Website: lowes
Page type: payment
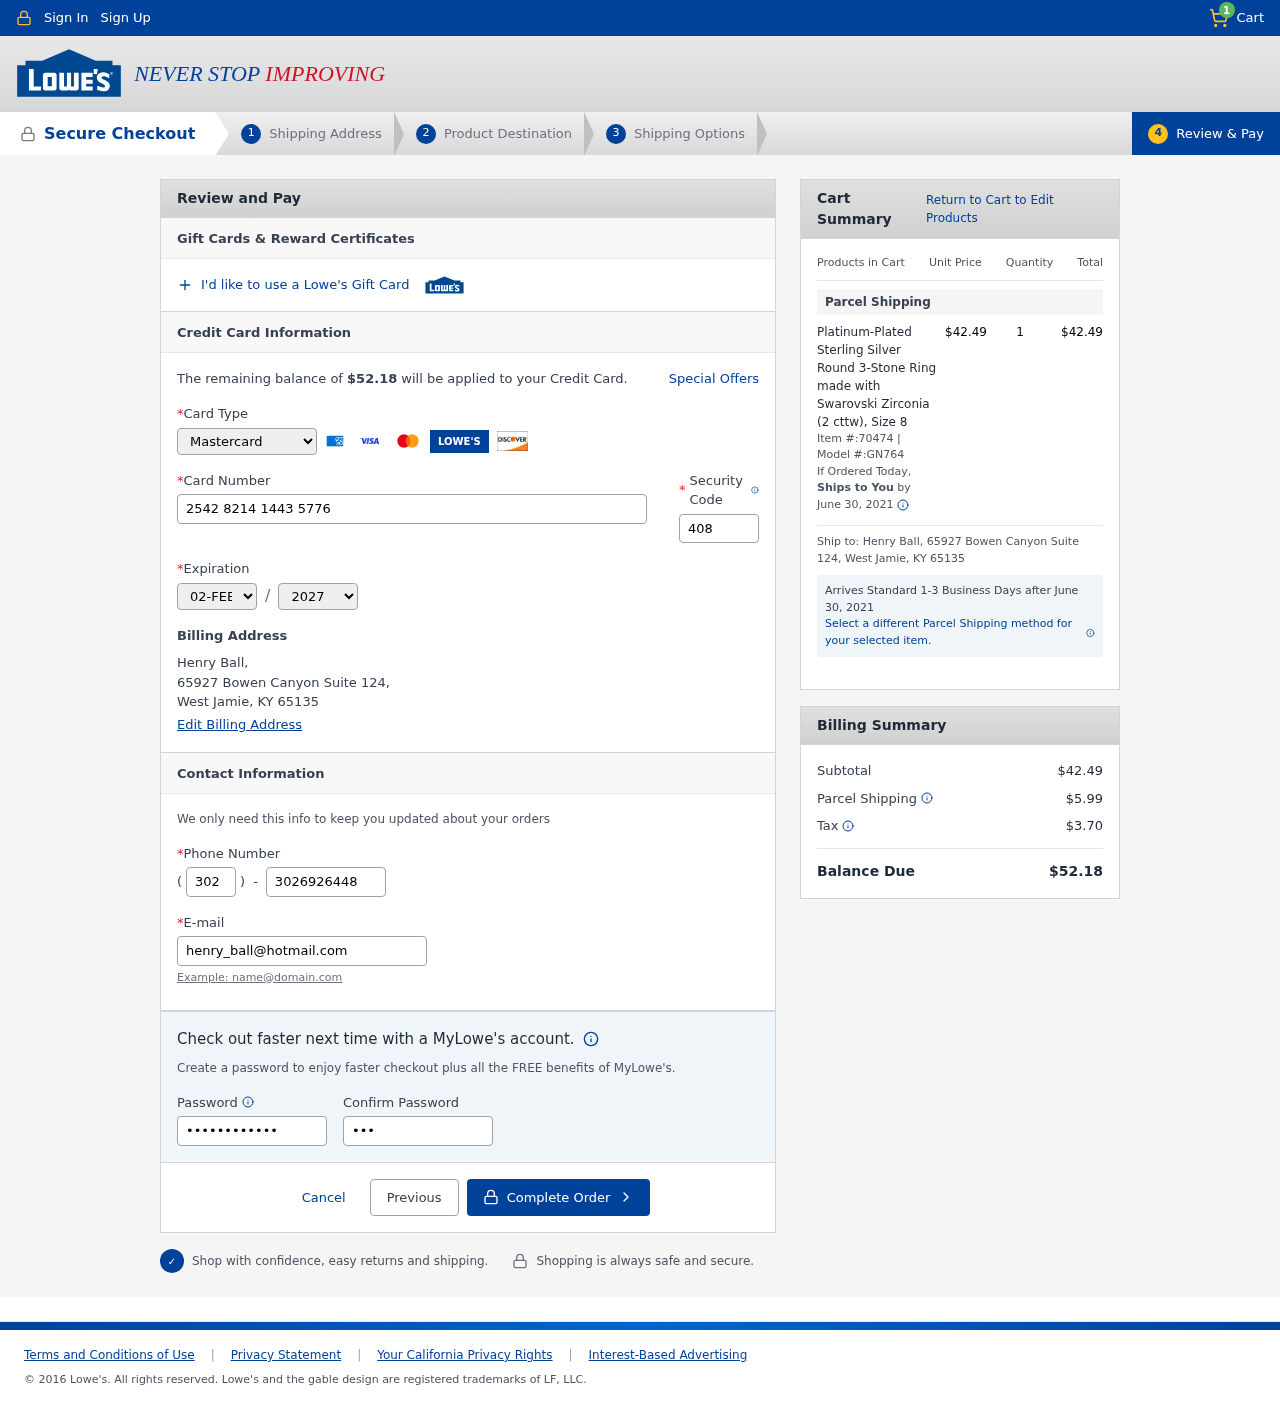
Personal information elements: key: PII_CARD_CVV
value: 408
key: PII_CARD_EXPIRY_MONTH
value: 02
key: PII_CARD_EXPIRY_YEAR
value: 27
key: PII_CARD_NUMBER
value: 2542 8214 1443 5776
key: PII_CARD_TYPE
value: Mastercard
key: PII_CITY_STATE_ZIP
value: West Jamie, KY 65135
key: PII_EMAIL
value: henry_ball@hotmail.com
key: PII_FULLNAME
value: Henry Ball,
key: PII_PHONE
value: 3026926448
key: PII_PHONE_AREA
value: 302
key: PII_STREET
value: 65927 Bowen Canyon Suite 124
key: PII_STREET
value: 65927 Bowen Canyon Suite 124,
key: PII_FULLNAME2
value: Henry Ball
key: PII_CITY
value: West Jamie
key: PII_STATE_ABBR
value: KY
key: PII_POSTCODE
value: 65135
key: PII_POSTCODE_FULL
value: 65135
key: PII_CITY_STATE
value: West Jamie, KY
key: PII_POSTCODE_NUMERIC
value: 65135
Product elements: key: PRODUCT1_NAME
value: Platinum-Plated Sterling Silver Round 3-Stone Ring made with Swarovski Zirconia (2 cttw), Size 8
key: PRODUCT1_PRICE
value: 42.49
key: PRODUCT1_QUANTITY
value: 1
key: PRODUCT1_ITEM
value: Item #:70474
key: PRODUCT1_MODEL
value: Model #:GN764
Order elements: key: ORDER_NUM_ITEMS
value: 1
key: ORDER_TOTAL
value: $52.18
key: ORDER_SHIPPING_DATE
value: June 30, 2021
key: ORDER_SUBTOTAL
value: $42.49
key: ORDER_SHIPPING_DATE2
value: June 30, 2021
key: ORDER_SHIPPING_COST
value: $5.99
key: ORDER_TAX
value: $3.70